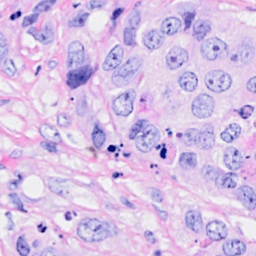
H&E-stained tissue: Breast